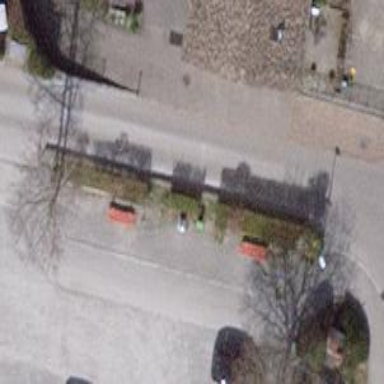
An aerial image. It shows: Red bench.